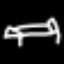
Label: bed